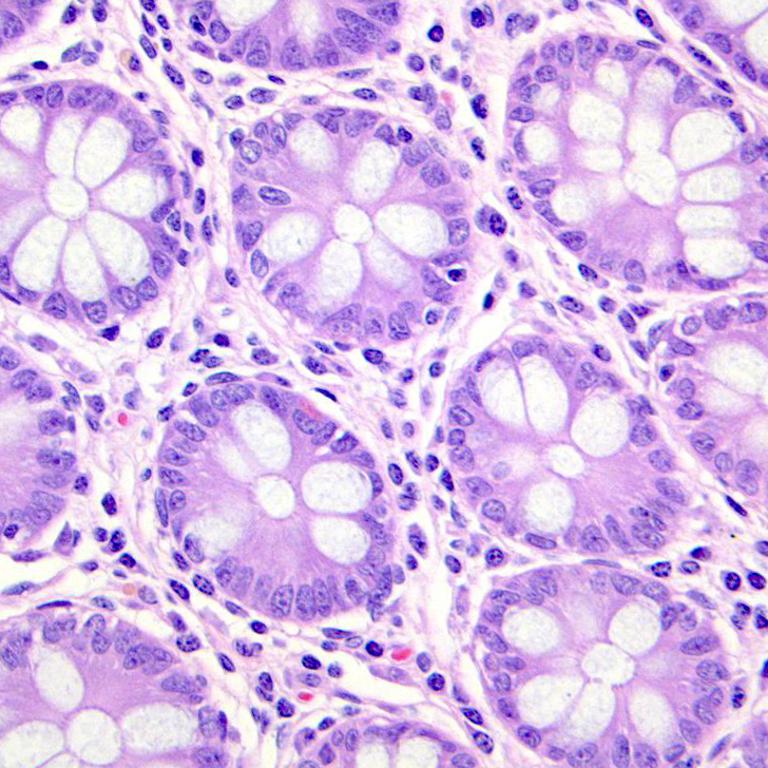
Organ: colon
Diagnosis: benign